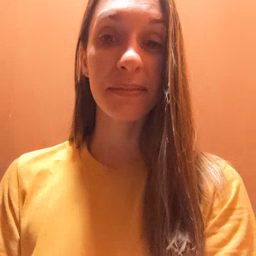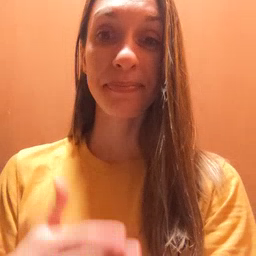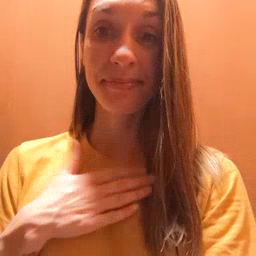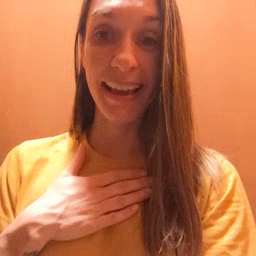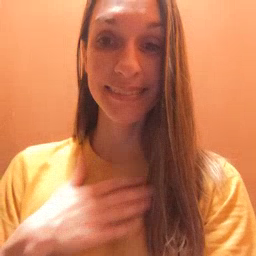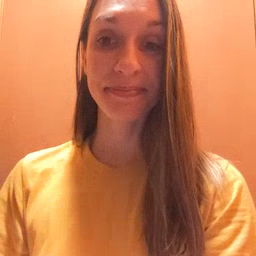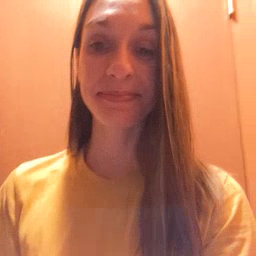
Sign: minemy